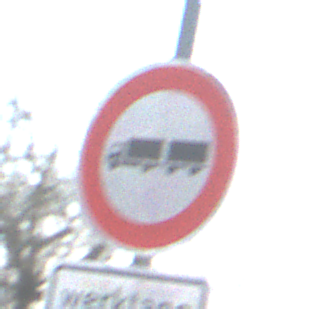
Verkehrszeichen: VerbotLastkraftwagenMitAnhaenger
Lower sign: ZeitangabenMitBeschraenkungAufWochentage7
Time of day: MorningAfternoon
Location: Outdoor (Suburban)
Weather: PartlyCloudy
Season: NotSpecified
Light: Natural